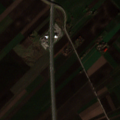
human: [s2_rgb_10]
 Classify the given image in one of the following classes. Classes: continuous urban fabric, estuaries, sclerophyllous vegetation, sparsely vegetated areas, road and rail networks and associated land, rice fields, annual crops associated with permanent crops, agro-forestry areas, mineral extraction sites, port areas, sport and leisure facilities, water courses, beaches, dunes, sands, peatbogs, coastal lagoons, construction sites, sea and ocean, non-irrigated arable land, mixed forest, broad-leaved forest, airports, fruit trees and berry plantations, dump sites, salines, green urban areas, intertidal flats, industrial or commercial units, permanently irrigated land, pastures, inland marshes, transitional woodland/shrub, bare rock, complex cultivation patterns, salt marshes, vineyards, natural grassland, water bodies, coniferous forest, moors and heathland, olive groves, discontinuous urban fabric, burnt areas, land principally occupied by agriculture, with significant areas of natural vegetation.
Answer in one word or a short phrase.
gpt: non-irrigated arable land